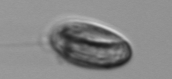
Label: Katodinium_or_Torodinium